Question: I'm trying to produce a png chart using ggplot2 and ggsave (with Cairo) in R. I'm having an issue with customising the theme to remove margins.
Currently I'm using:
'''
... + theme(plot.margin=unit(c(0,0,0,0),"mm"))
'''
This seems to work for two out of four sides of my plot, it removes the top and right hand side margin completely, but there is still a fairly large margin on the left and bottom sides. Is there a way to completely remove these? Image below to illustrate the problem:

If a reproducible example would be useful then let me know and I'll put one together.
---
'''
library("ggplot2")
library("scales")
library("Cairo")
library("grid")
# Set chart values
line.width = 0.45
axis.font.size = 2.9
# Generate some random data
start.date <- as.Date("2011-07-01")
x.month <-seq.Date(start.date, by = "month", length.out = 24)
end.date <- max(x.month)
period.a <- rnorm(12, mean=50, sd=2)
period.b <- rnorm(12, mean=55, sd=2)
x.value <- c(period.a,period.b)
# Combine into dataframe
x.data <- data.frame(
"Month" = x.month,
"Value" = x.value
)
# Build chart
p <- ggplot(data=x.data, aes(Month, Value)) + geom_line(size=line.width)
p <- p + theme_bw()
p <- p + scale_y_continuous()
p <- p + scale_x_date(limits=c(start.date+20,end.date-20), breaks = "1 month",labels = date_format("%b-%y"))
p <- p + theme(axis.text.x=element_text(angle=90, hjust=1, vjust=0.5, size=axis.font.size),
axis.text.y=element_text(size=axis.font.size),
axis.title.x=element_blank(),
axis.title.y=element_blank(),
plot.margin=unit(c(0,0,0,0),"mm"),
plot.background = element_rect(fill = "grey"),
panel.grid=element_blank(),
panel.border=element_rect(size=line.width/2),
axis.ticks=element_line(size=line.width/3),
axis.ticks.length=unit(0.3, "mm"),
axis.ticks.margin=unit(0.2, "mm"))
ggsave(file="c:\temp\test.png", plot=p, width=40, height=15, units="mm", type ="cairo-png")
'''
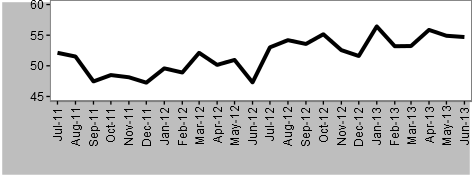
Answer: According to <URL>, you also need to set the labels to NULL,
'''
last_plot() + labs(x=NULL, y=NULL)
'''
alternatively, set 'unit(-0.5, "line")' for the bottom and left margins.